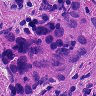
Metastatic tissue present: yes